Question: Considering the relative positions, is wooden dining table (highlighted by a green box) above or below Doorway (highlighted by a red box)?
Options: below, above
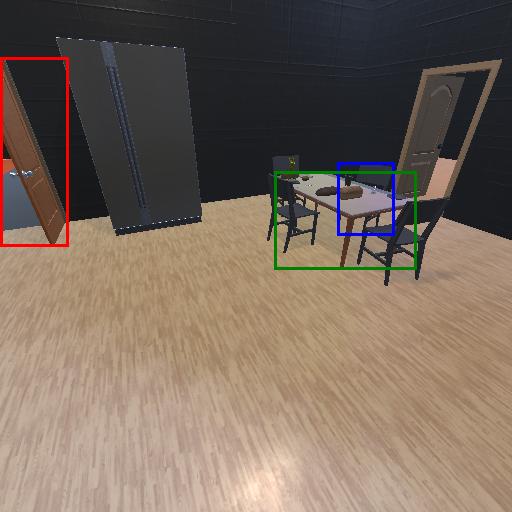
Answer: below